Aerial crown-view tile of a tropical tree (Barro Colorado Island, Panama), acquired 20250217:
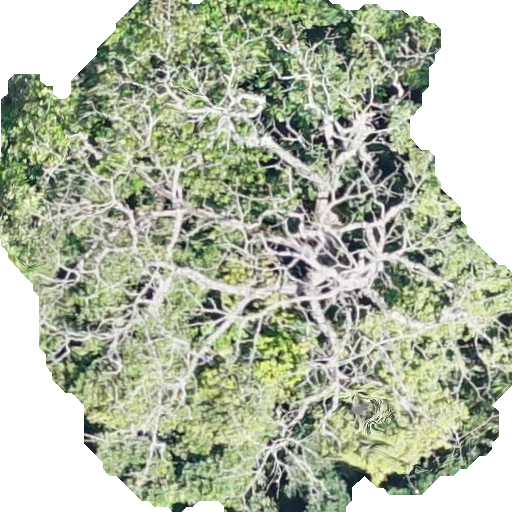
Species: Pseudobombax septenatum
GBIF accepted scientific name: Pseudobombax septenatum
Crown area: 308.845 m²